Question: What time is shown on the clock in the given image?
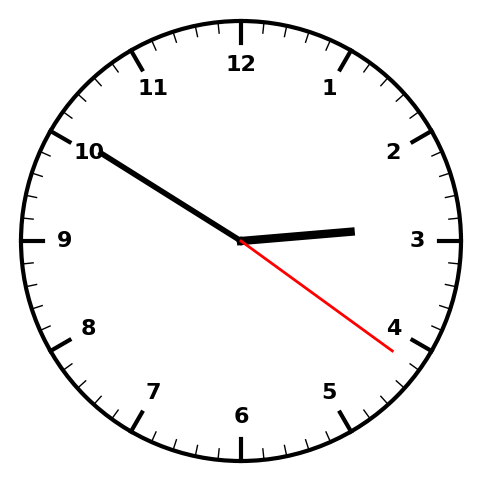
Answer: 02:50:21